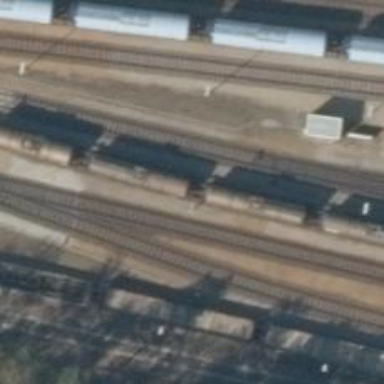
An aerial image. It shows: Railway yard in service.